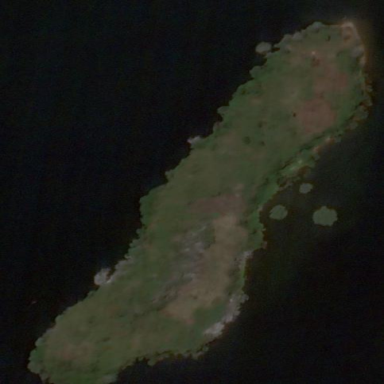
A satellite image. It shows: Islet.